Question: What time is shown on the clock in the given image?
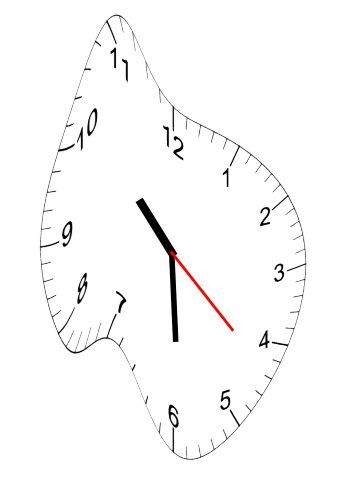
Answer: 10:29:22